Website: walmart
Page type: payment
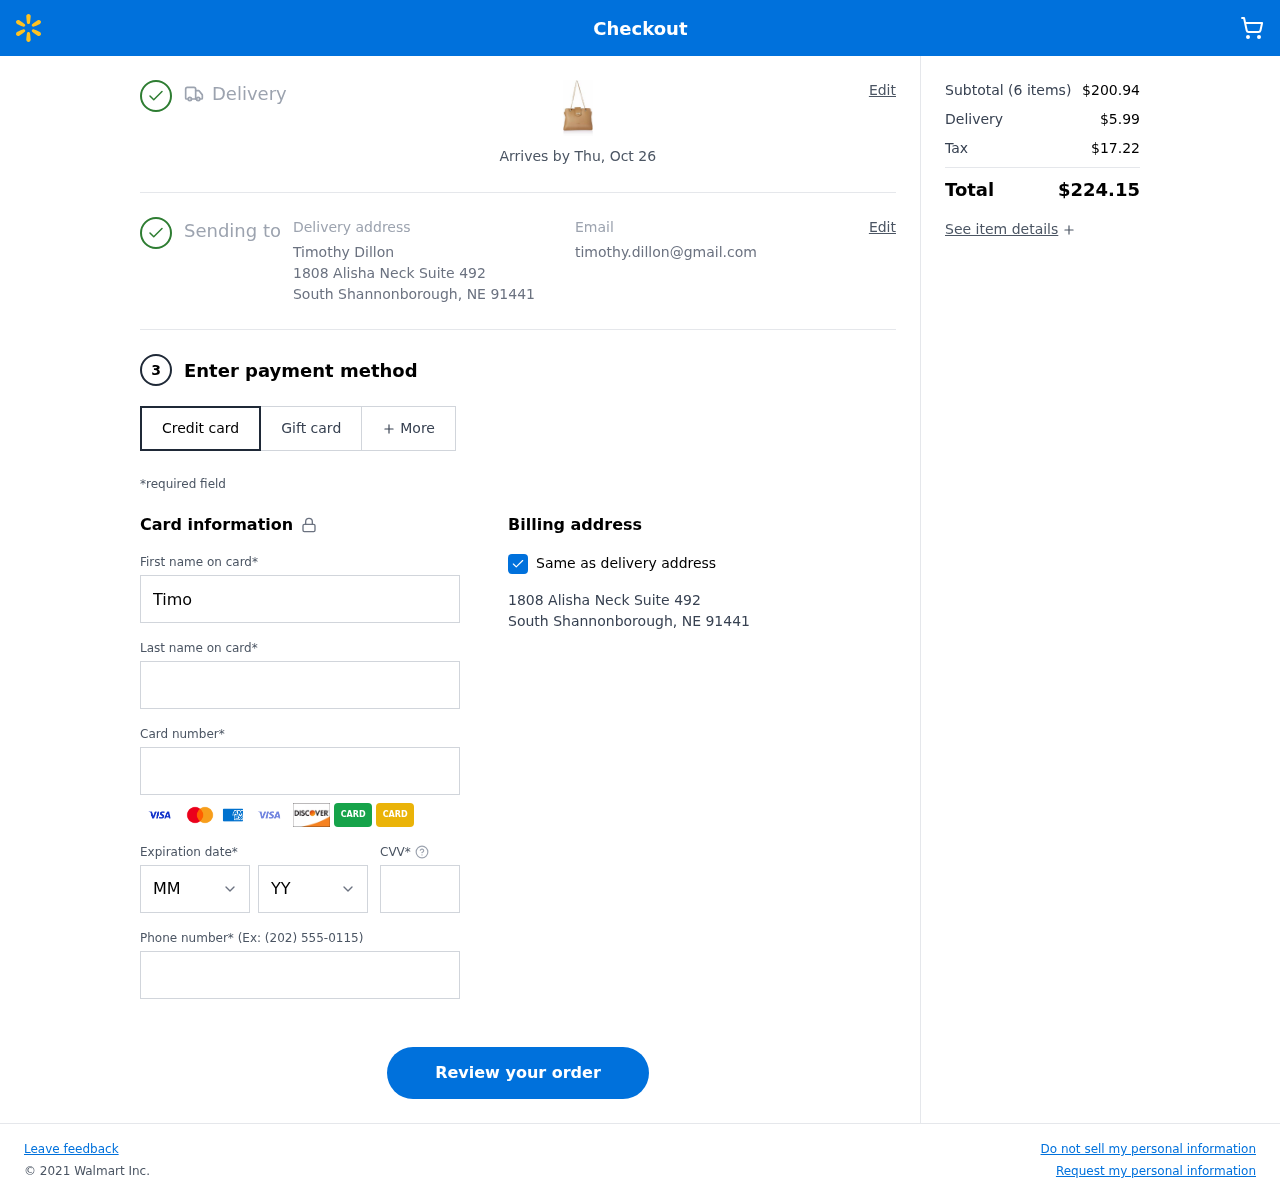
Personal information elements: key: PII_CARD_CVV
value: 271
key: PII_CARD_EXPIRY_MONTH
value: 03
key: PII_CARD_EXPIRY_YEAR
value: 30
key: PII_CARD_NUMBER
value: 4662 0124 5994 9034
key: PII_CITY
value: South Shannonborough
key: PII_EMAIL
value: timothy.dillon@gmail.com
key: PII_FIRSTNAME
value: Timothy
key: PII_FULLNAME
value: Timothy Dillon
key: PII_LASTNAME
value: Dillon
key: PII_PHONE
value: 5739216498
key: PII_POSTCODE
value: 91441
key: PII_STATE_ABBR
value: NE
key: PII_STREET
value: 1808 Alisha Neck Suite 492
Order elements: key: ORDER_DELIVERY_DATE
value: Arrives by Thu, Oct 26
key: ORDER_NUM_ITEMS
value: (6 items)
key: ORDER_SUBTOTAL
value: $200.94
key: ORDER_SHIPPING_COST
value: $5.99
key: ORDER_TAX
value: $17.22
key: ORDER_TOTAL
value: $224.15